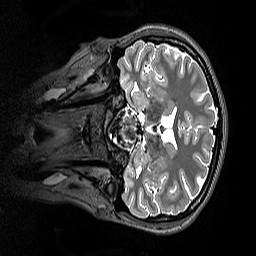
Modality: T2w
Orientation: coronal
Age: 19
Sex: male
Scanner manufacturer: siemens
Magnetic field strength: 3 T
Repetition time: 3.2 s
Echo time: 0.412 s